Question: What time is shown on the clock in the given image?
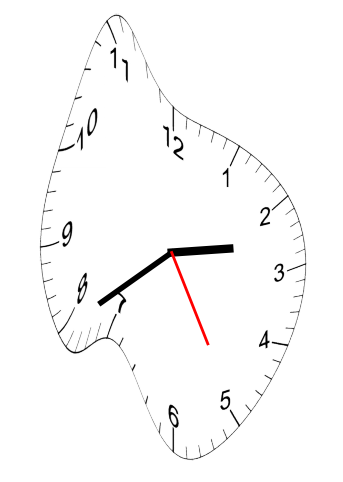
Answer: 02:39:25